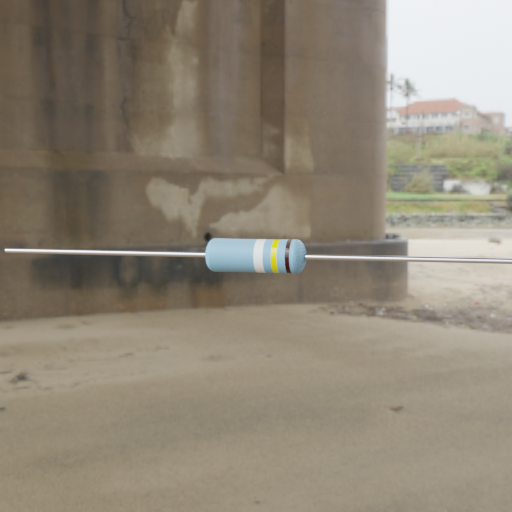
Resistor colour bands (in order): white, yellow, black